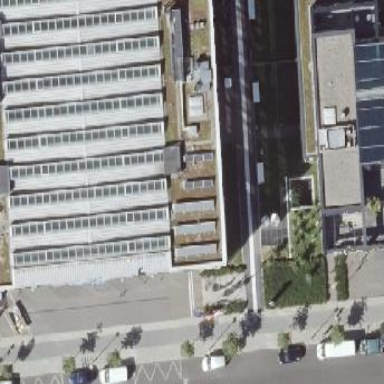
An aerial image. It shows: Embassy building.